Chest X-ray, PA view. Patient: 68 years old, sex F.
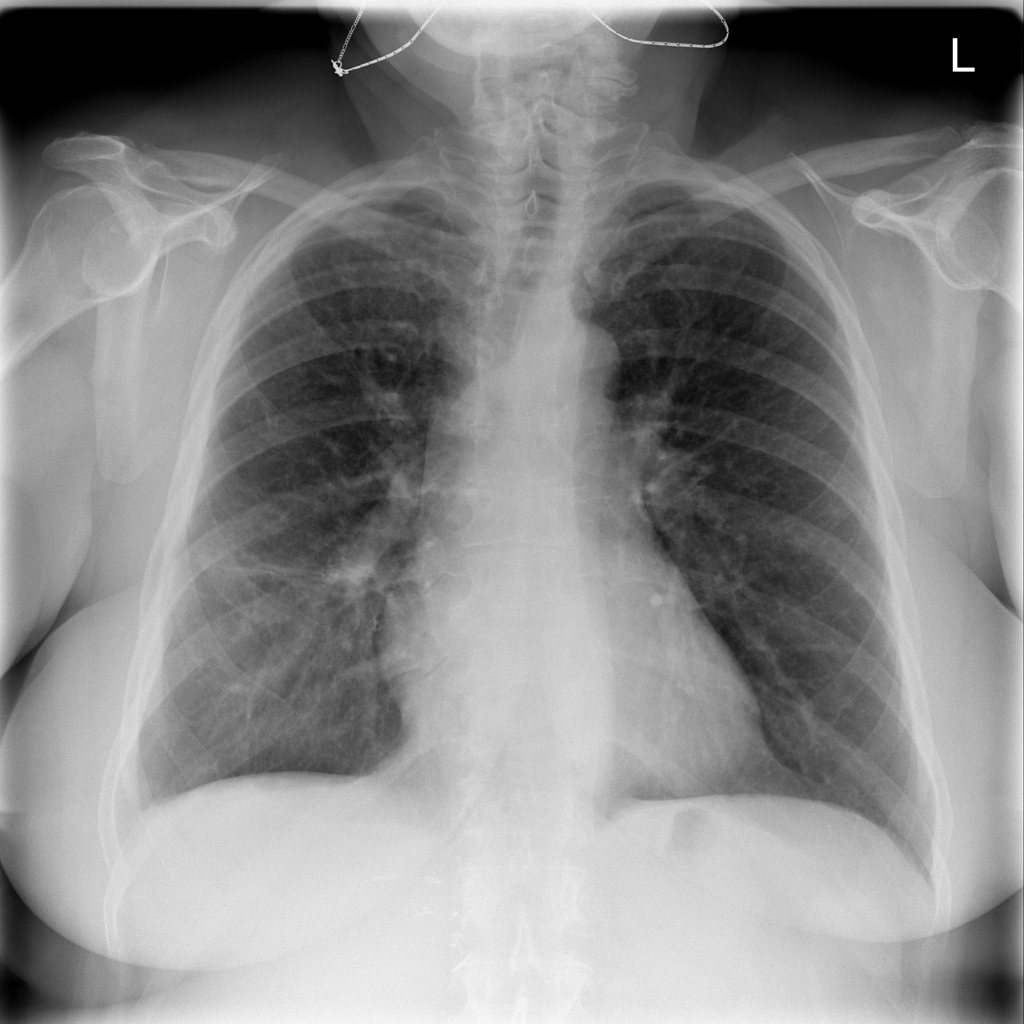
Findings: No Finding